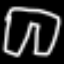
Label: pants